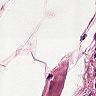
Metastatic tissue present: no